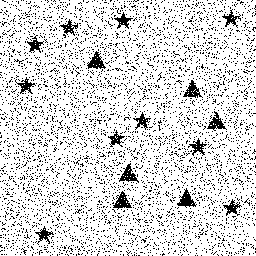
Squares: 0
Triangles: 6
Stars: 10
Total shapes: 16